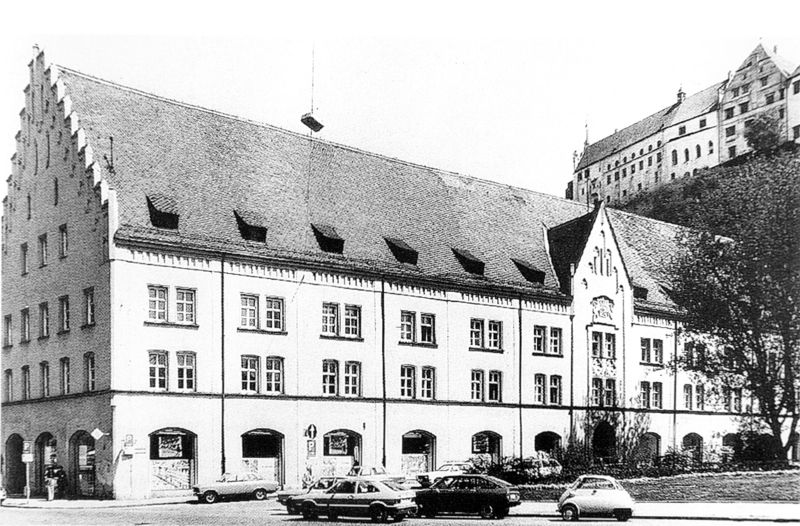
Titel: Ehemaliges Landgerichtsgebäude in Landshut - Ansicht von Südwesten (1960)
Künstler: Leonhard Schmidtner
Standort: Landshut
Institution: Ehemaliges Landgerichtsgebäude
Schlagwörter: baum, berg, blätter, dunkel, himmel, laub, mann, schatten, weiß, bäume, menschen, stadt, fenster, frau, glas, grau, hell, licht, schaufenster, schwarz, strasse, tür, dach, gebäude, gras, haus, park, rasen, schloss, weg, wiese, wand, architektur, mensch, häuser, hügel, strauch, wege, schön, anhöhe, rund, stock, turm, garten, deutschland, bogen, fassade, fassaden, geschäft, türen, schule, hang, dächer, giebel, mauer, geschäfte, laden, läden, platz, auto, rad, wagen, ornamente, durchgang, stufen, hoch, tor, zinnen, foto, fotografie, photographie, stadtansicht, bögen, eingang, schild, burg, dreistöckig, münchen, stockwerk, gauben, groß, schwarz weiß, schilder, stöcke, rathaus, arkaden, photo, sims, gesims, landhaus, mansarde, mittelalter, dachgauben, gaube, stockwerke, autos, golf, dachgaube, zinne, antenne, gibel, photografie, parkplatz, traufe, gesimse, giebelfenster, neugotisch, dachreiter, augsburg, aut, gogo, gogomobil, kabinenroller, ladengeschoss, landshut, mäuerchen, nach 1945, parken, salzburg, schawarz, scirocco, straßenschilder, treppengibel, stufengiebel, burgmauer, gestuft, verkehrsschilder, pkw, trausnitz, hanse, gebbäude, auslagen, amt, isetta, goggo, kleines auto, 1965, antenna